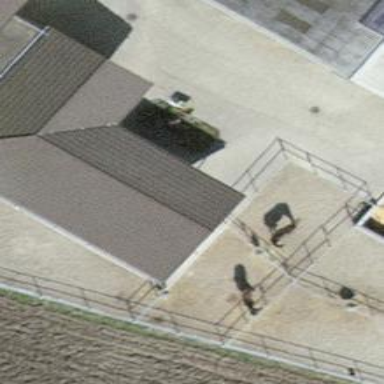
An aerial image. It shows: Equestrian pitch for leisure land use.